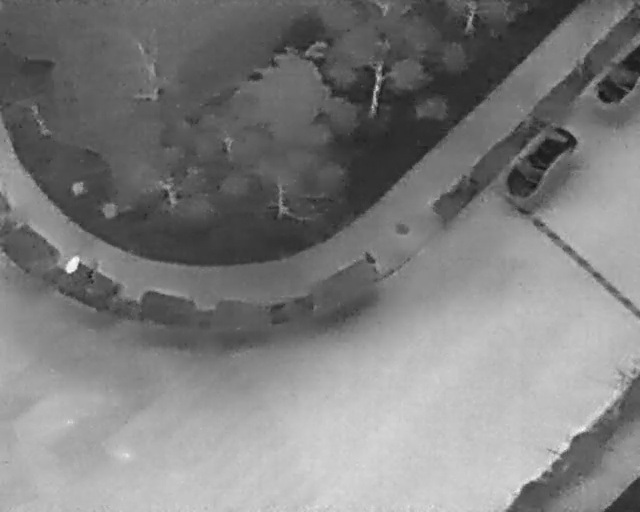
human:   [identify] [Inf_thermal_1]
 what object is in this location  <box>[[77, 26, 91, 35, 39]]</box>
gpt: <ref>1 large car at the right</ref>